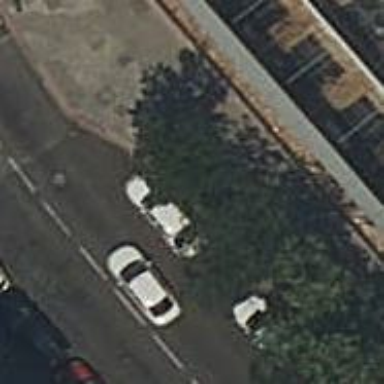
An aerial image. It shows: Taxi stand.